Interaction volume radius: 5 \u00c5
Interaction volume height: 20 \u00c5
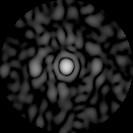
Disorder parameter: 0.8646